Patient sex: M
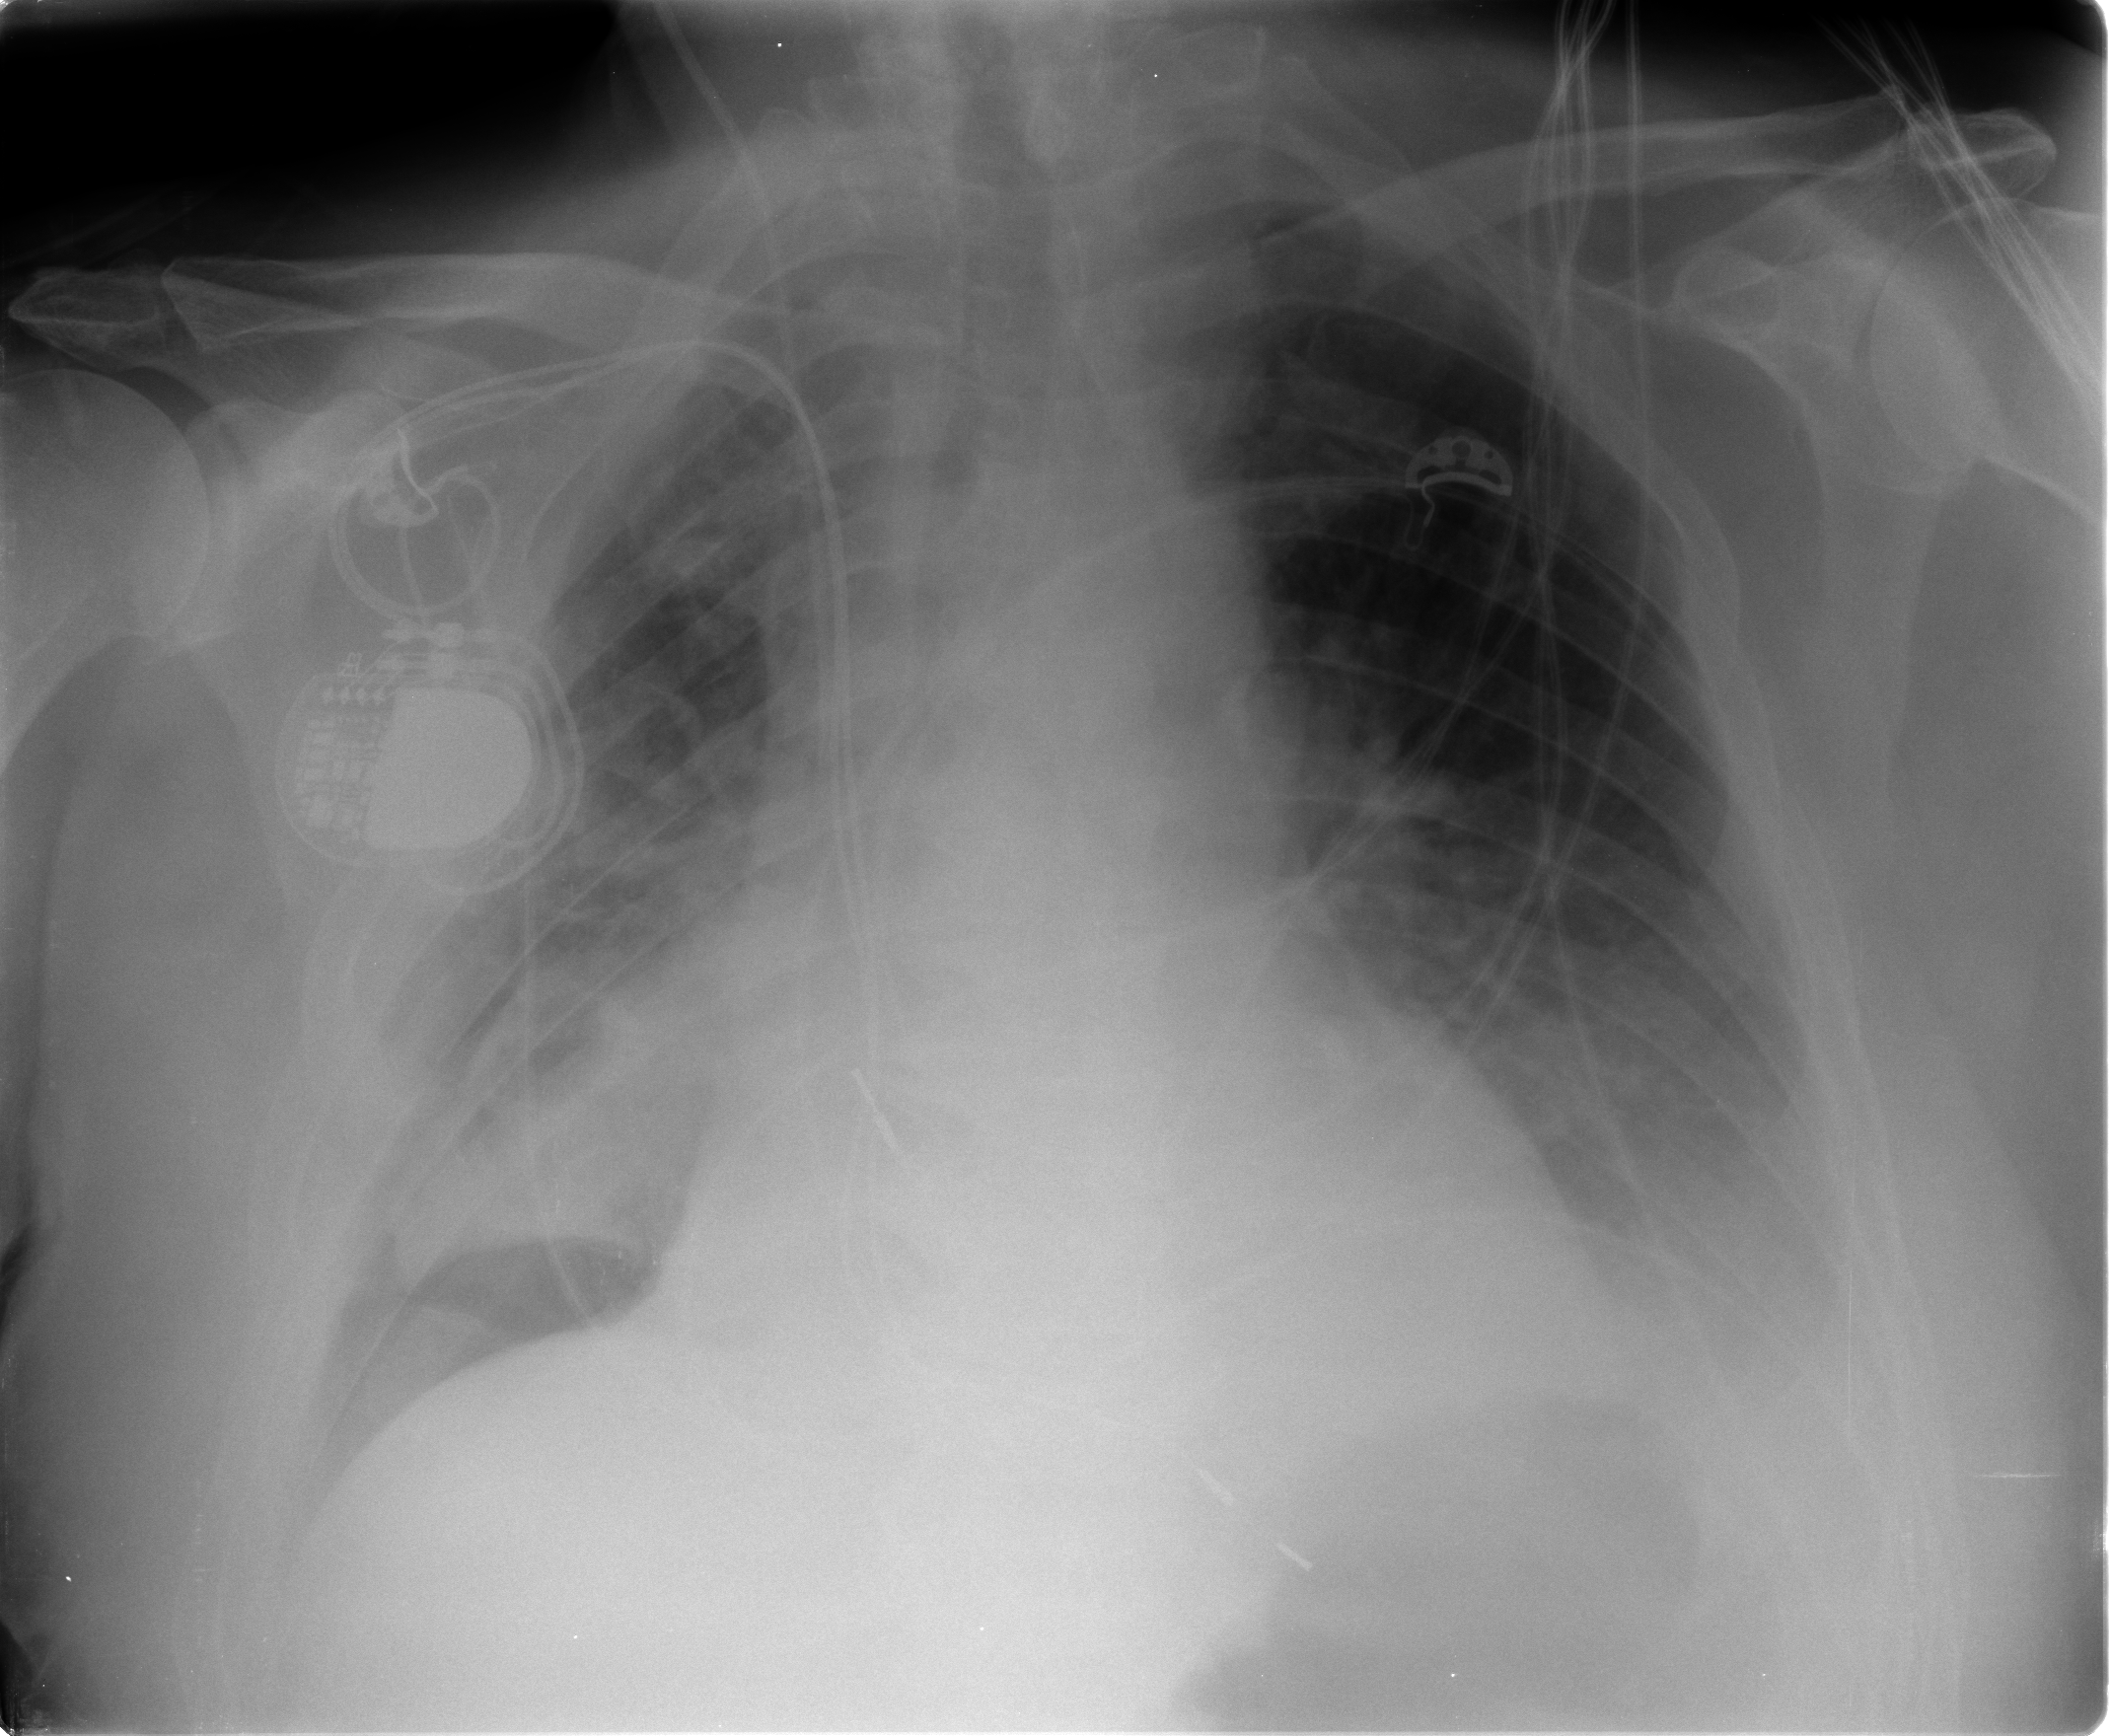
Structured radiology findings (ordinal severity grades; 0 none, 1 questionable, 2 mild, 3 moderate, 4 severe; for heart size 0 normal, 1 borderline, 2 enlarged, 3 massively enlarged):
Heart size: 1
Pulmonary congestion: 2
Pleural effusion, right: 0
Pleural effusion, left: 3
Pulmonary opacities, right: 3
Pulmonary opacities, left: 1
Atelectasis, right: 3
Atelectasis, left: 2